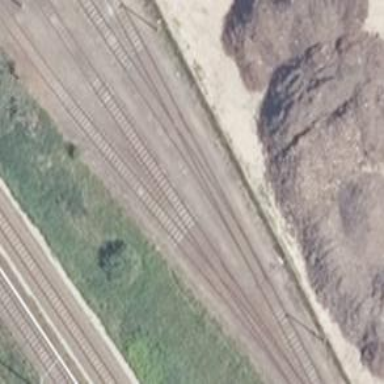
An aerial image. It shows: Railway switch.